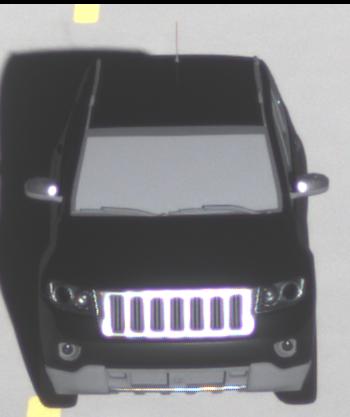
Make: Jeep
Model: Grand Cherokee
Detailed model: WK2
Model produced from: 2010
Model produced until: 2021
Doors: 5
Color: black
Road condition: dry road
Daytime: morning or afternoon
Contrast: high contrast